Interaction volume radius: 10 \u00c5
Interaction volume height: 20 \u00c5
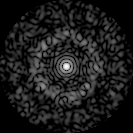
Disorder parameter: 0.8423